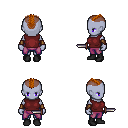
a pixel art fantasy rpg character, female body template, dark elf, purple skin, maroon sleeveless shirt, magenta pants, brunette short mohawk hairstyle, cloth bracers, black shoes, dagger, four views (front, back, left, right), 2x2 character sprite sheet, small pixel art, hard edges, no anti-aliasing